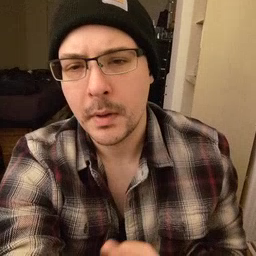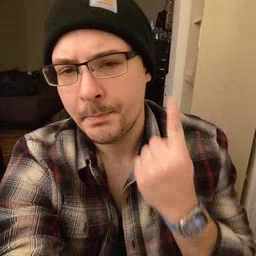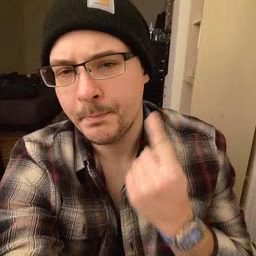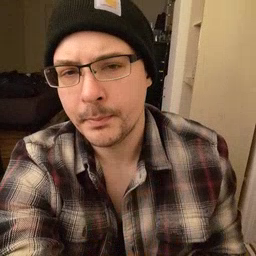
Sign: up